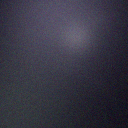
Screen state: off